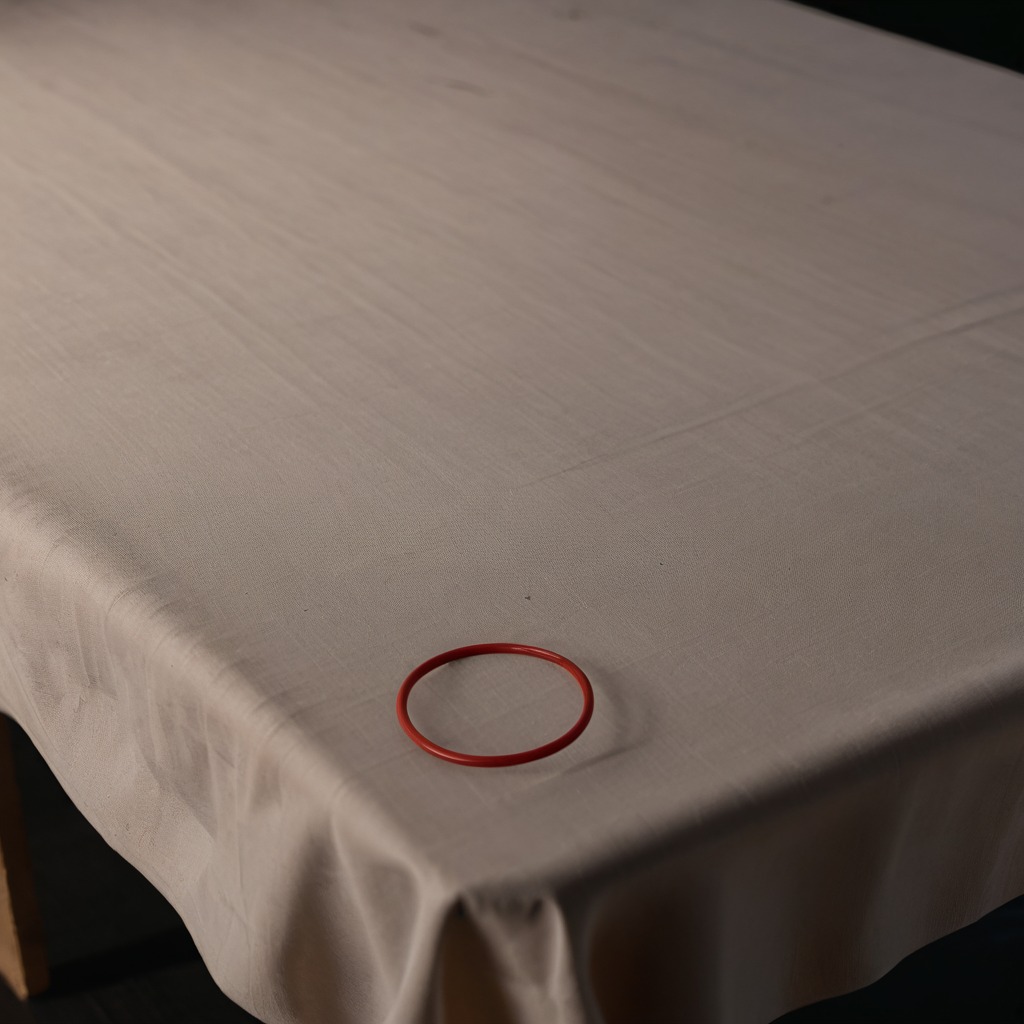
A rubber O-ring is lying on the wooden table.